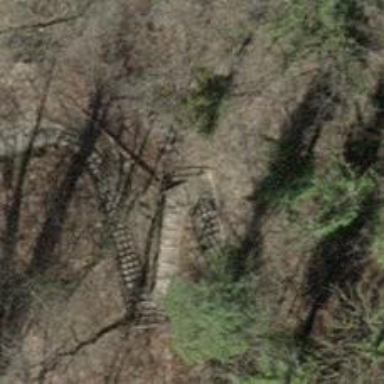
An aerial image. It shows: Road with steps.